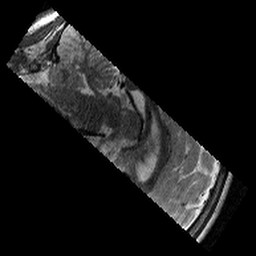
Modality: T2w
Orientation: sagittal
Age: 12
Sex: female
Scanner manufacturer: siemens
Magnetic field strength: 3 T
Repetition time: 7.7 s
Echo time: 0.067 s